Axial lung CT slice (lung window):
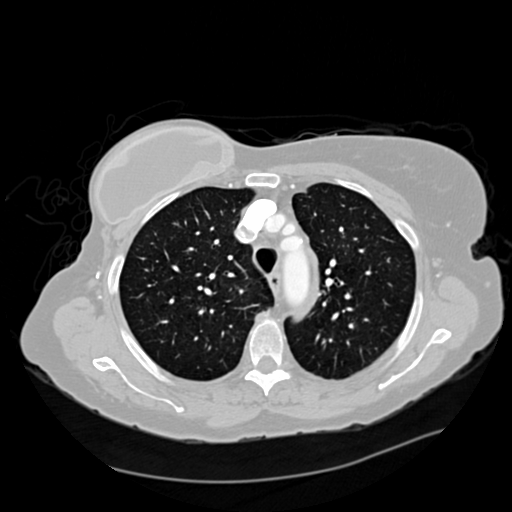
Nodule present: no